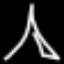
Label: The Eiffel Tower